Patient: sex M, age 76
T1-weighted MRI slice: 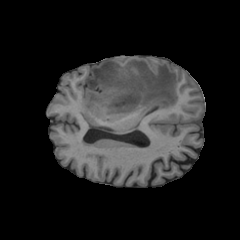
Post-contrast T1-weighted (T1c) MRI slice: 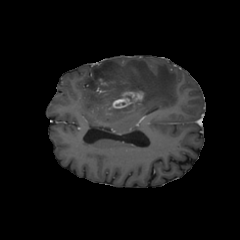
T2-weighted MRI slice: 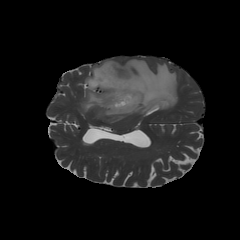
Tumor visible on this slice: yes
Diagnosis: Glioblastoma, IDH-wildtype
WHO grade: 4